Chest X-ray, AP view. Patient: 53 years old, sex M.
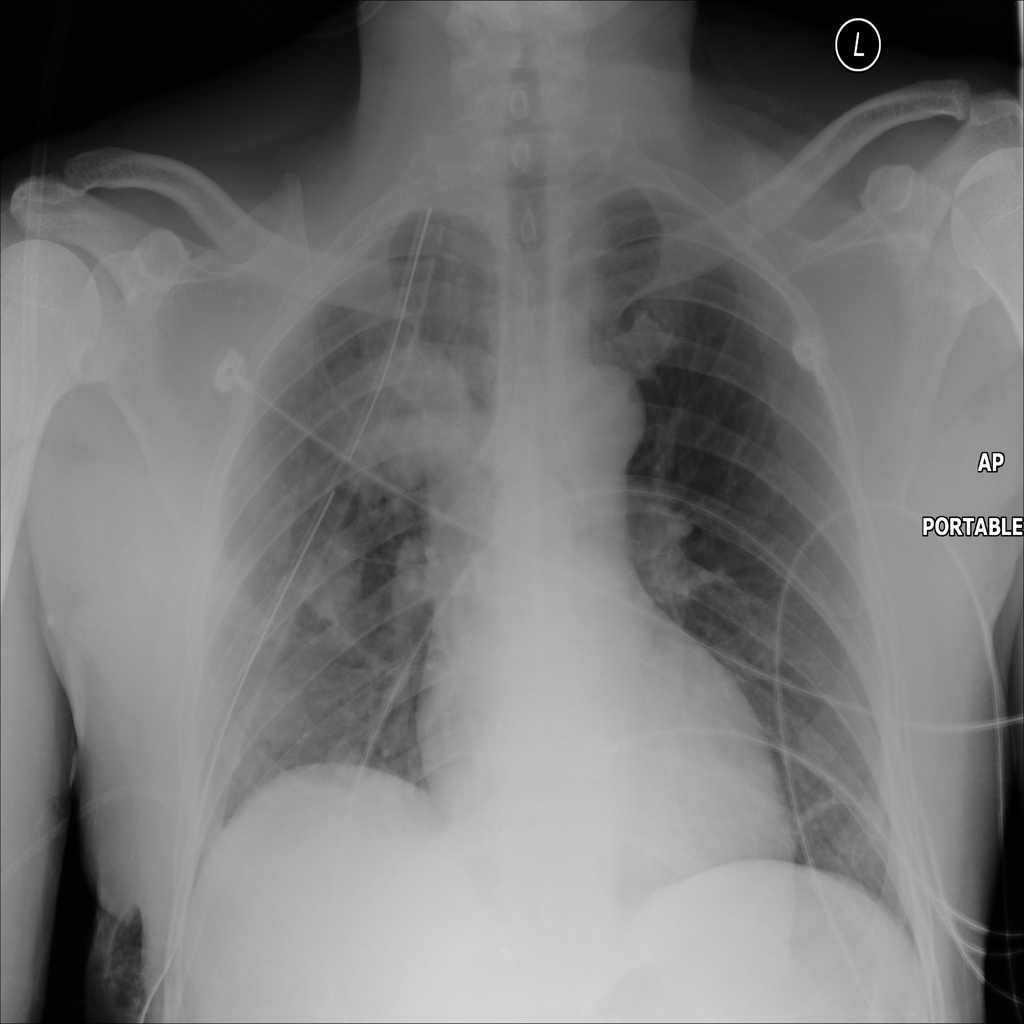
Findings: Mass, Nodule